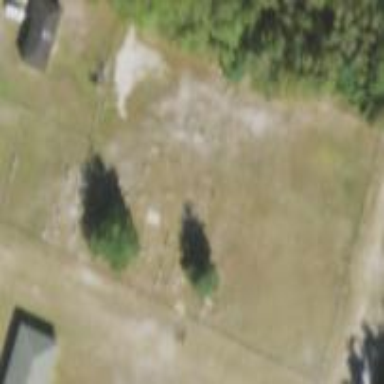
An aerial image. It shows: Graveyard.